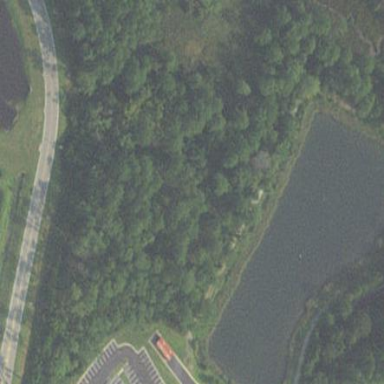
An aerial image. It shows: Serene pond surrounded by nature.